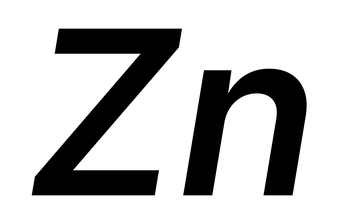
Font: Inter-Italic_SemiBold_Italic